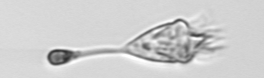
Label: Paratontonia_gracillima